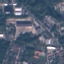
Land use / land cover class: Industrial